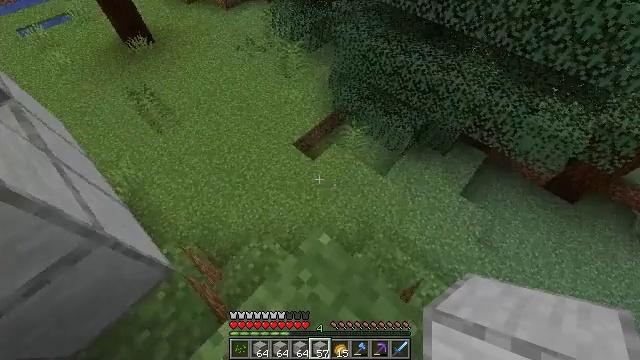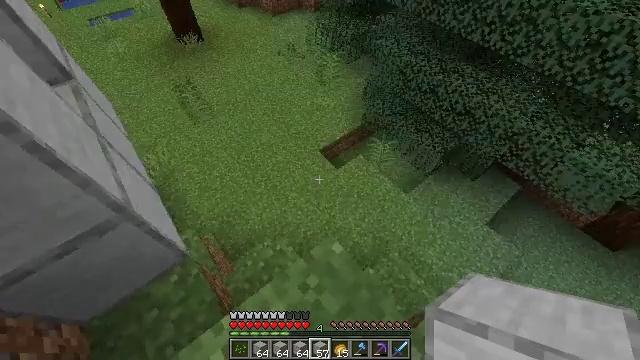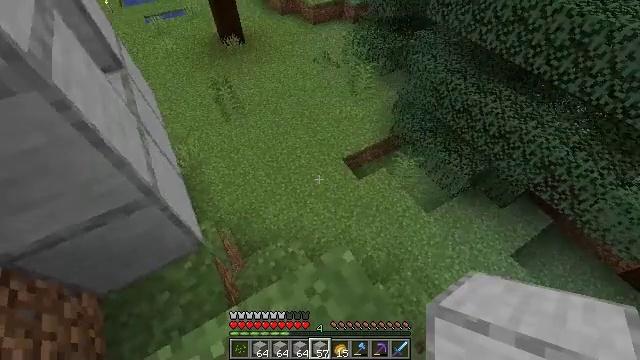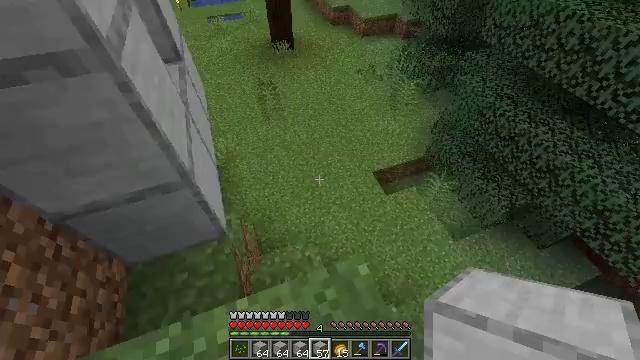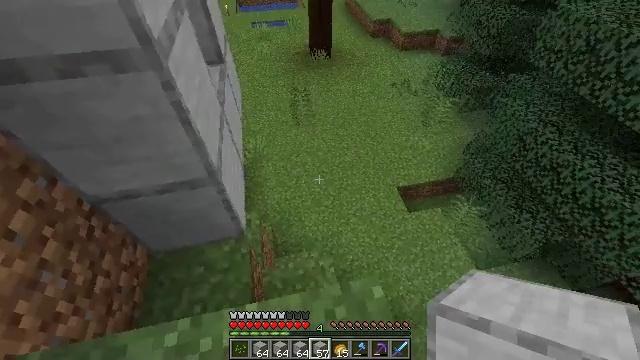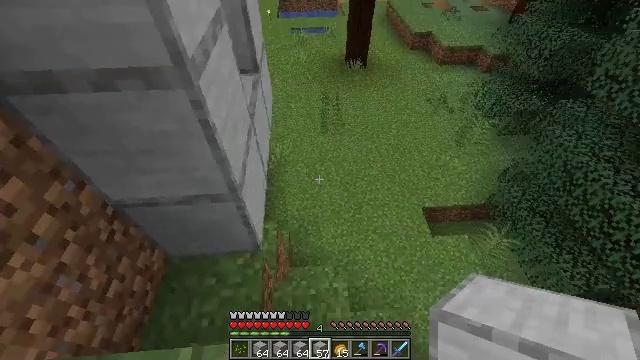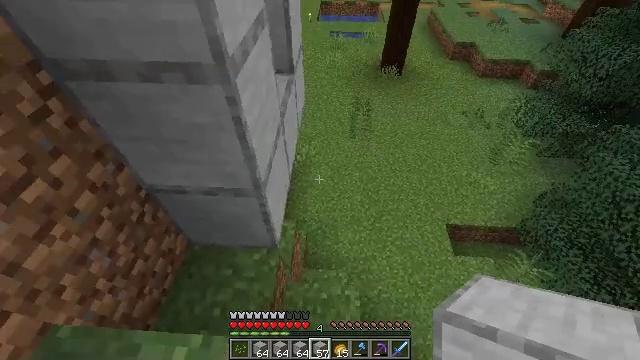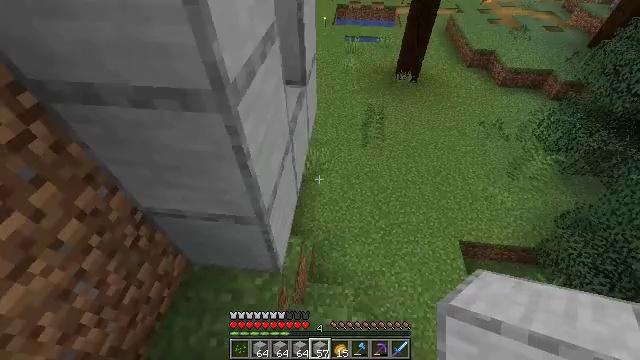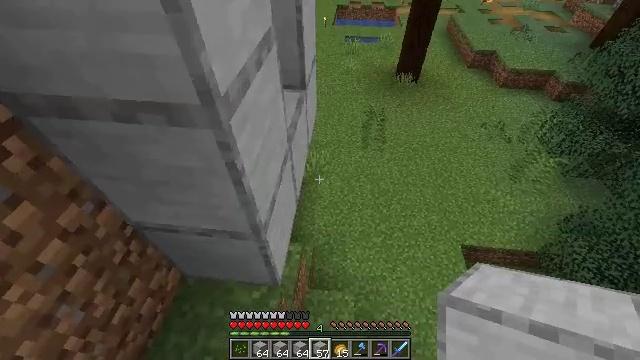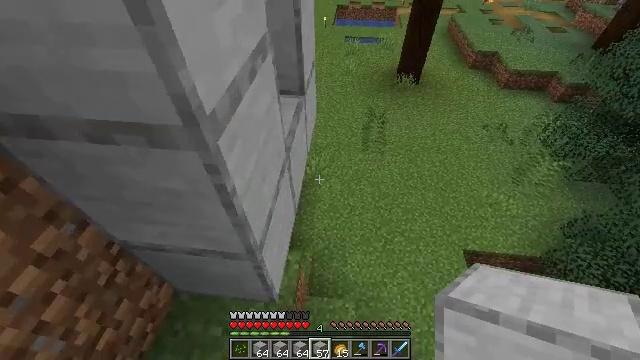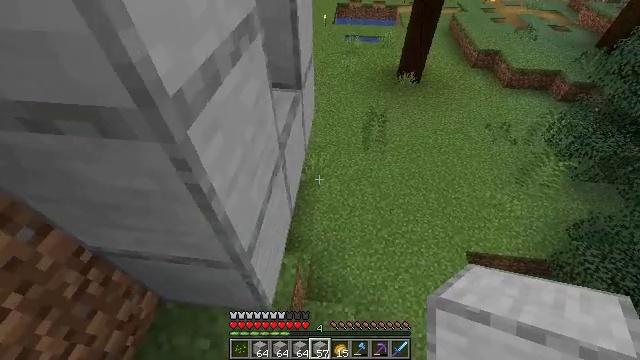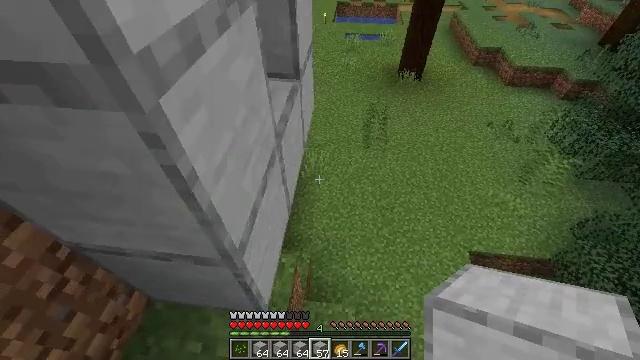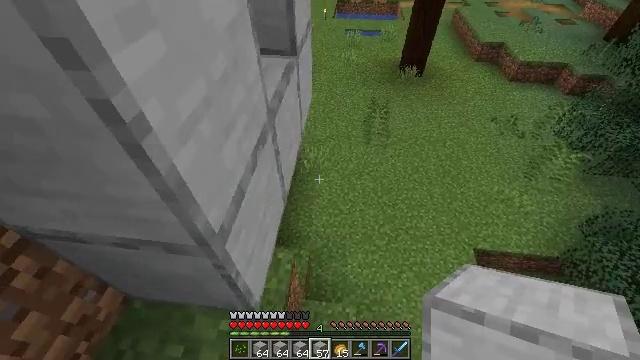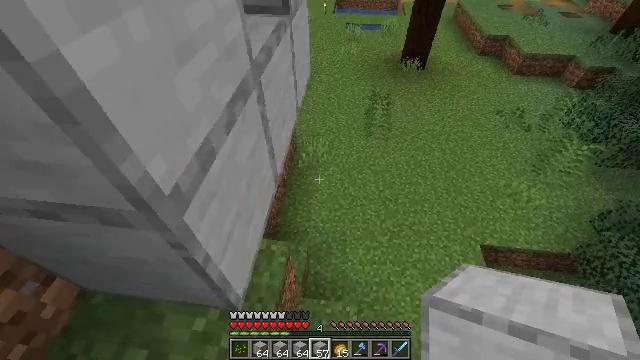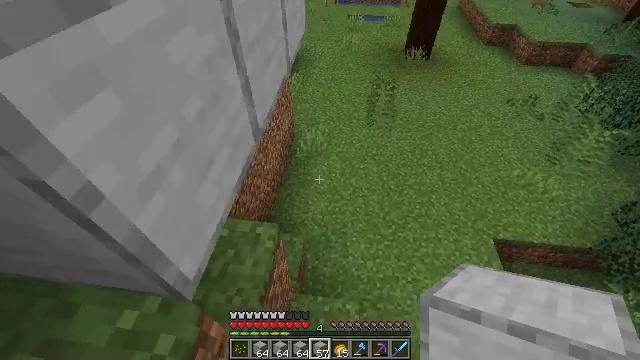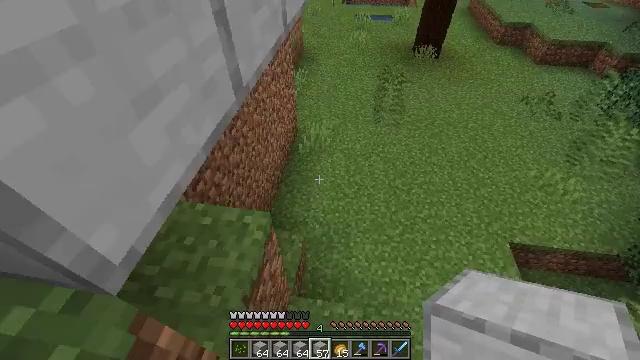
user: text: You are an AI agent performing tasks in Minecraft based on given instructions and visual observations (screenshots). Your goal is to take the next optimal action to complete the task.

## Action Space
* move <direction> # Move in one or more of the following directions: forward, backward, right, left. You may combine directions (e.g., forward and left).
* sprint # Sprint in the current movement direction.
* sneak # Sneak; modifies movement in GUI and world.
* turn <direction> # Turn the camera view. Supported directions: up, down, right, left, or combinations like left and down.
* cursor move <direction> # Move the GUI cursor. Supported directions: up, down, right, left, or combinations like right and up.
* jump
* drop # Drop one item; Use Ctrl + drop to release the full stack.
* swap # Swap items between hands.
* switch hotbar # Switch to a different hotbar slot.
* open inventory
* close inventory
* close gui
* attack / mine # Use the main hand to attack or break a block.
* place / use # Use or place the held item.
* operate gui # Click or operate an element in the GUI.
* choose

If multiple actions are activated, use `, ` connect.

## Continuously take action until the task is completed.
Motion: motion action
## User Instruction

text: Harvest the large fern for decoration.
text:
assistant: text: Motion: turn left and up
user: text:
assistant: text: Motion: turn left and up
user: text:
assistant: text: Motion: turn left and up
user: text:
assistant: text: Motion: move forward, turn left and up
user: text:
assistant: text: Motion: move forward, turn left and up
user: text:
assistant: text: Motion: move forward, turn left
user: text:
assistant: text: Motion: move forward, turn left
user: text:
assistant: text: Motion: move forward
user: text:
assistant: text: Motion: no_op
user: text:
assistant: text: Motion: no_op
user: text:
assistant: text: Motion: no_op
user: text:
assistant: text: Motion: move forward and move right
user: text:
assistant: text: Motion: move forward and move right
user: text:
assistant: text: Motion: move forward and move right
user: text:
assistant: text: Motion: move forward and move right, turn left and up
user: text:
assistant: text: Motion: move right, turn left and up
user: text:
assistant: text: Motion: turn left and up
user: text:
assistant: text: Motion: turn up
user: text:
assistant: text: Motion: no_op
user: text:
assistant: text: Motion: turn up
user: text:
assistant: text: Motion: turn up
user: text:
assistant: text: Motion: move forward and move right, turn up
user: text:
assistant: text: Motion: move forward and move right, turn left and up
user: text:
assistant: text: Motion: move forward and move right, turn left and up
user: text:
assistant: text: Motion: move forward and move right, turn left and up
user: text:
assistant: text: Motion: move forward and move right, turn left and up
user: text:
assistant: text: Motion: move forward and move right, turn left and up
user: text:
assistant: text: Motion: move right, turn left and up
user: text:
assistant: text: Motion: move right, turn left and up
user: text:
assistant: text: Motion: turn left and up